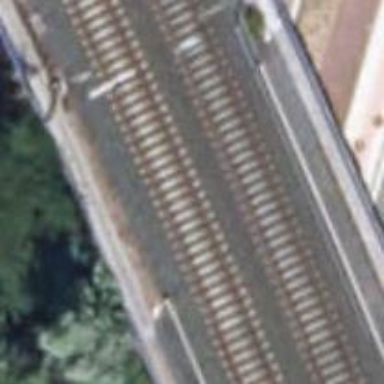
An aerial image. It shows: Railway with electrified contact lines.